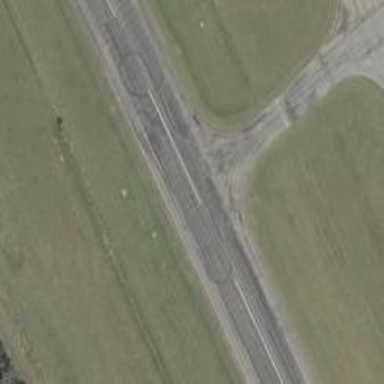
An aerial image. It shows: Image of taxiway at airport.